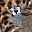
Label: 8